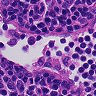
Metastatic tissue present: no